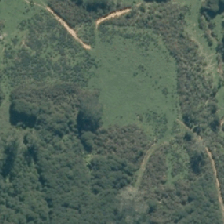
Land cover: high_producing_grassland